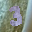
Label: 3